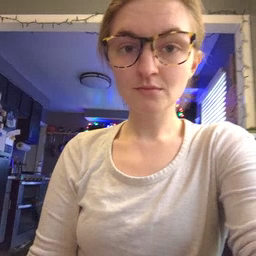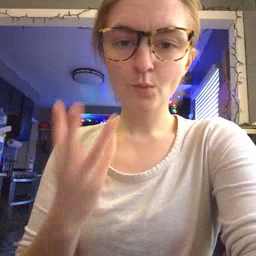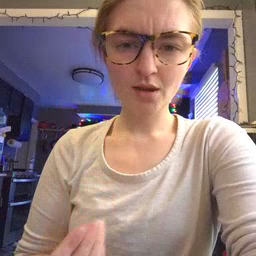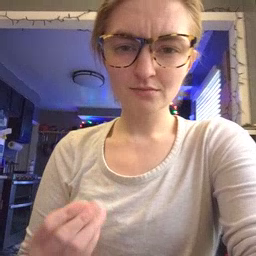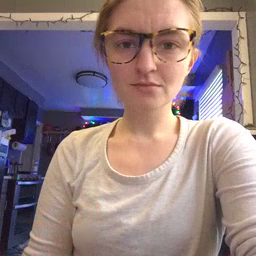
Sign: wet